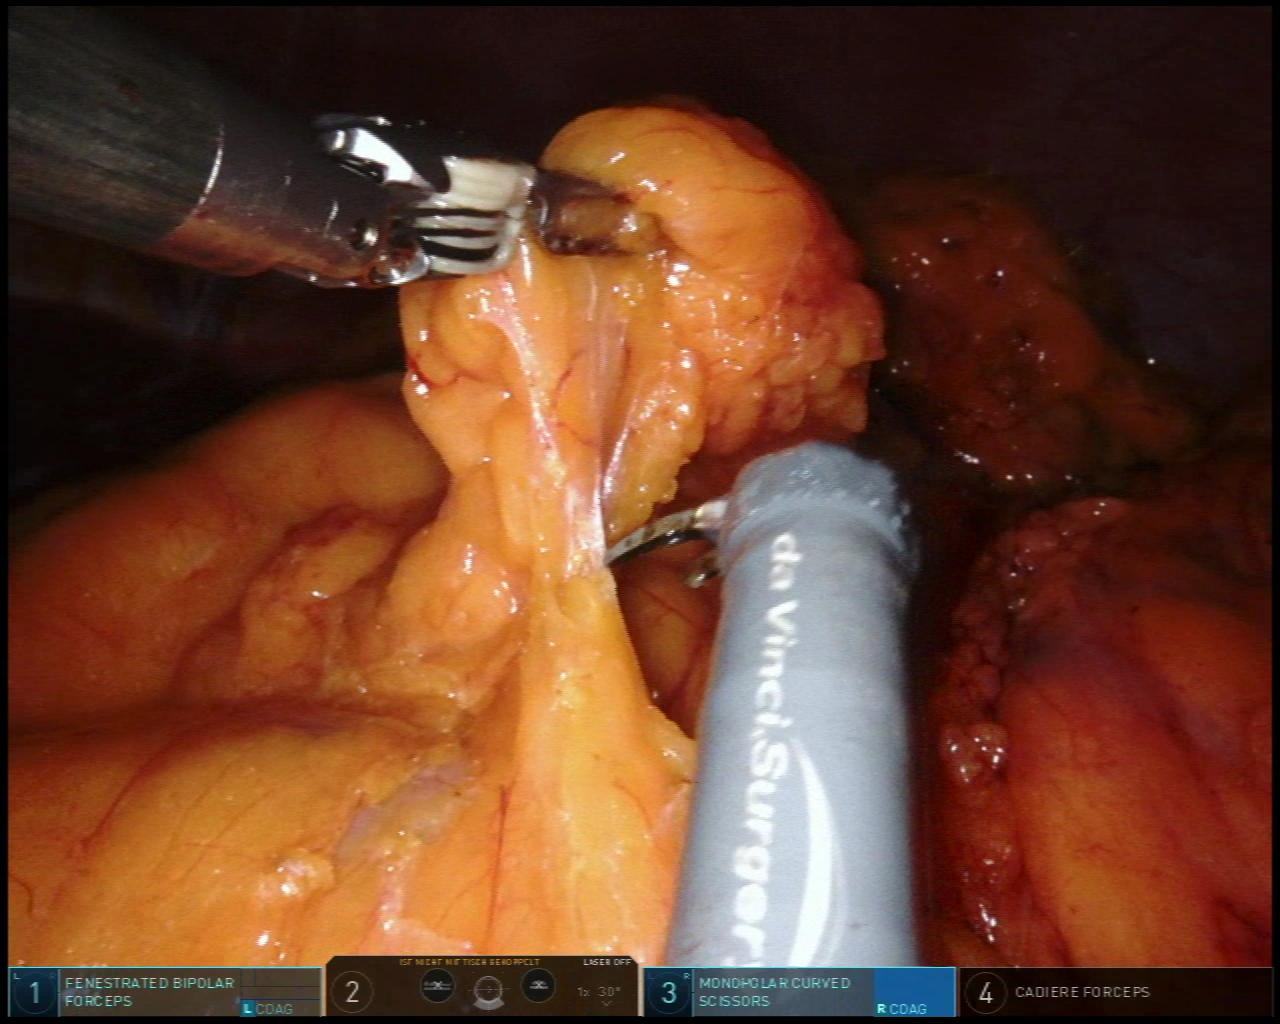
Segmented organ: liver
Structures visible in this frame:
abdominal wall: yes
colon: yes
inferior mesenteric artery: no
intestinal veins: no
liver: yes
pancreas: no
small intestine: no
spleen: no
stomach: no
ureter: no
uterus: no
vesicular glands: no